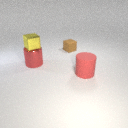
small brown rubber cube behind large red metal cylinder